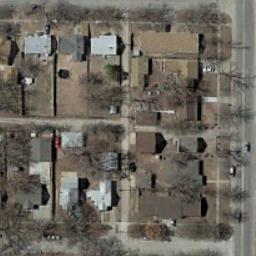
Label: medium_residential